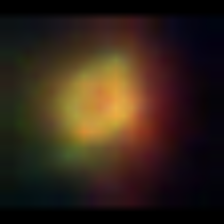
Taxon: NanoPlankton
Group: Other